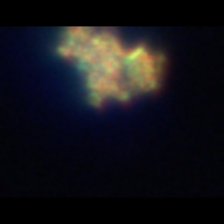
Taxon: Unknown_detritus
Group: Unknown